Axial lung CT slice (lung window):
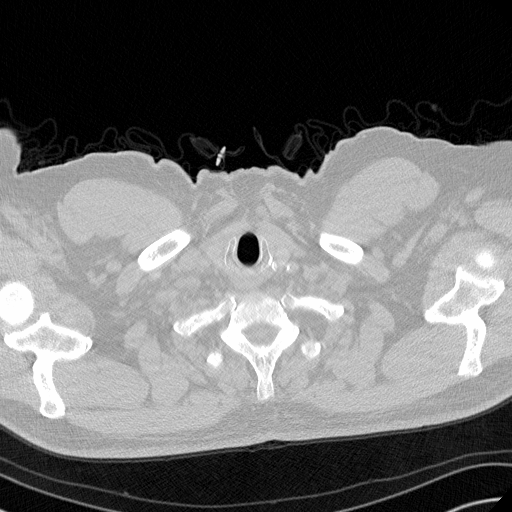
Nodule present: no